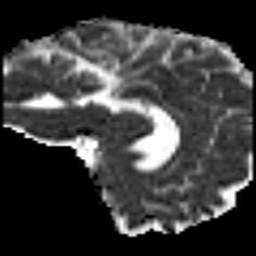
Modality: MD
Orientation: sagittal
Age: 49
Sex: female
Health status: ill
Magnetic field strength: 3 T
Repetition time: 8.4 s
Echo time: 0.0926 s